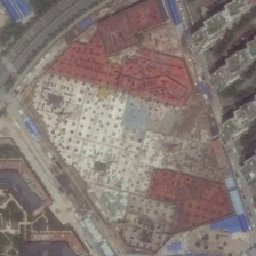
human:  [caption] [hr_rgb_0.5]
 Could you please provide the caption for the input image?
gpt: Some buildings are in an industrial area.

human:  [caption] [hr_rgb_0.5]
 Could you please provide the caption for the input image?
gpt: Some of the buildings are in the industrial area.

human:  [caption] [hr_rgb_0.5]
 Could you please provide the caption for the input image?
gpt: Some buildings are in the industrial area.

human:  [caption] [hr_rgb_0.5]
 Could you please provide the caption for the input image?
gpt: Some buildings are located in an industrial area.

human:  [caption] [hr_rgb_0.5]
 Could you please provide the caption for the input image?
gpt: Some of the buildings are in the industrial area.